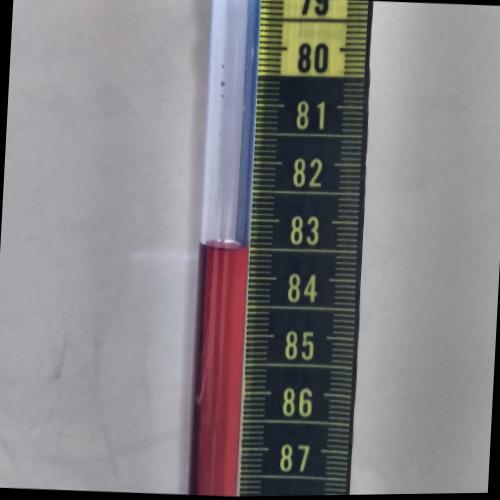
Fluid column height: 83.5 cm